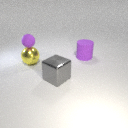
large purple rubber cylinder behind large gray metal cube